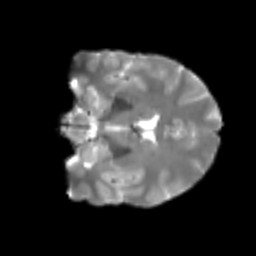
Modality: T2w
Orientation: coronal
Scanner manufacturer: siemens
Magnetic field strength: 3 T
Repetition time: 4 s
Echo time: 0.0594 s